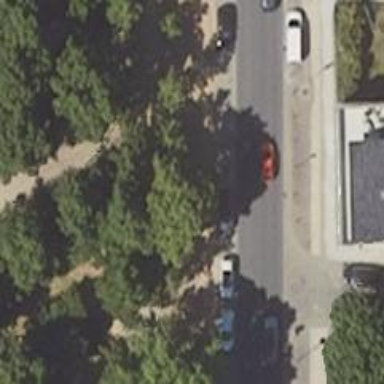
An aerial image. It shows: Compacted footway.